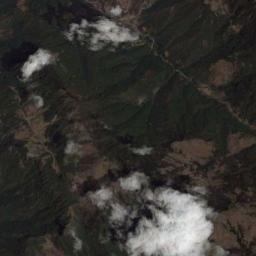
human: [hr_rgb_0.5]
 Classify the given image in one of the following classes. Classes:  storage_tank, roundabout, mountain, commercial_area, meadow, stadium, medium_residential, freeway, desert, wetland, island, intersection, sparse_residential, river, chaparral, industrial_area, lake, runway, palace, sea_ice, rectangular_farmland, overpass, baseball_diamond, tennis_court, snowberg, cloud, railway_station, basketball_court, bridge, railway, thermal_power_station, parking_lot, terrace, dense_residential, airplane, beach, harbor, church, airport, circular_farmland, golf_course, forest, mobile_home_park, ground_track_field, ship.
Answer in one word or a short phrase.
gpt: cloud